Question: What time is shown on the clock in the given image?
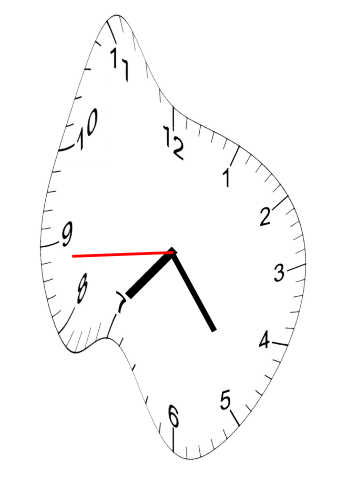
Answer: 07:23:44